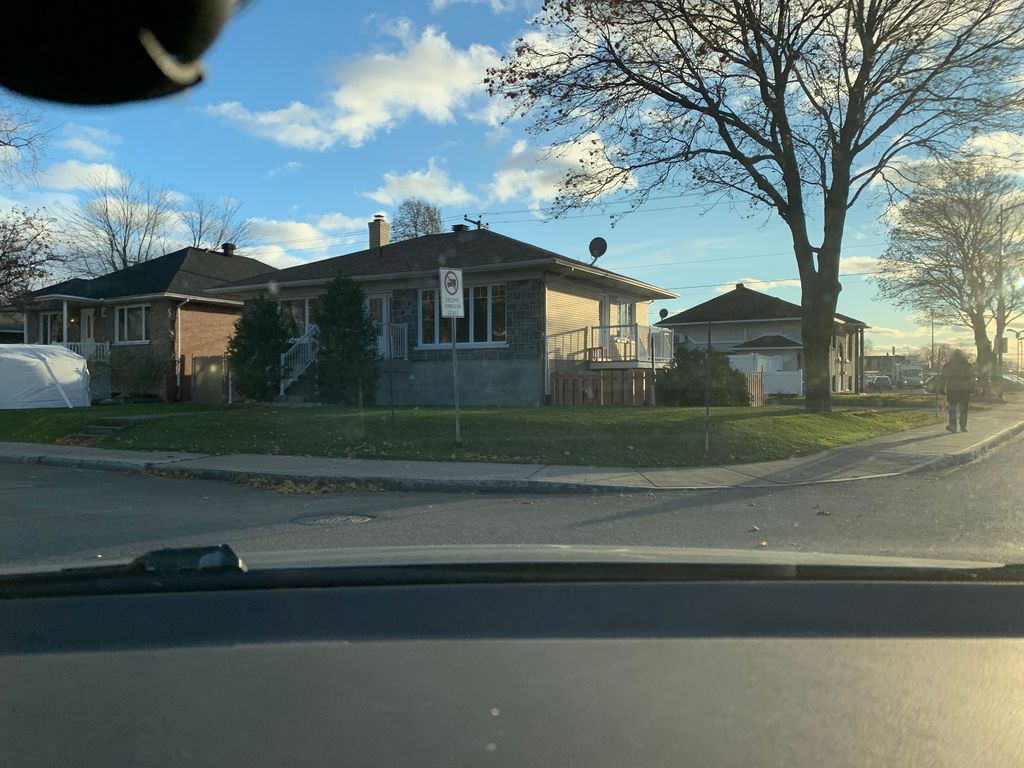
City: quebec_city